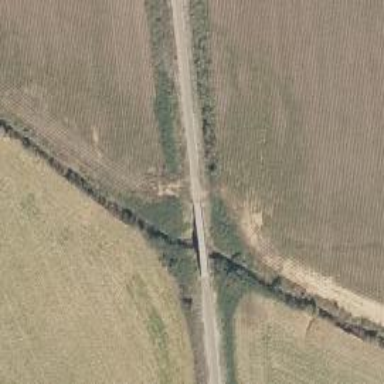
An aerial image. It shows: Asphalt cycleway running alongside abandoned railway line.